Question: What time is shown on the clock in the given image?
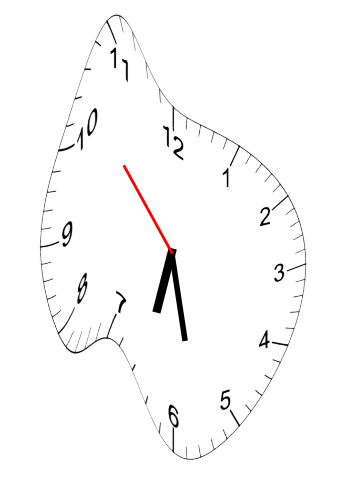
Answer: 06:27:53